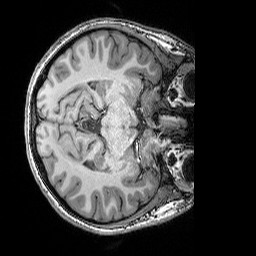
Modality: T1w
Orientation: axial
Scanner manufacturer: siemens
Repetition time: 2.25 s
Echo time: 0.00418 s